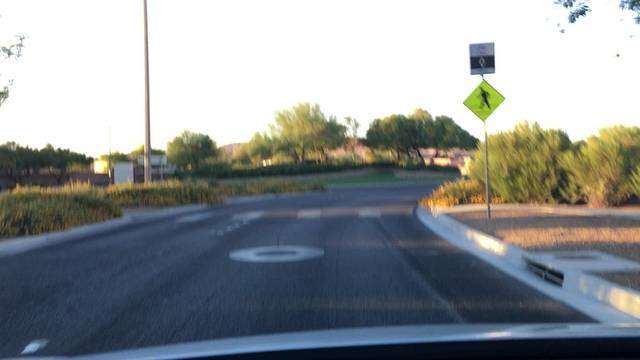
Region: United States
Coordinates: 36.12, -115.335